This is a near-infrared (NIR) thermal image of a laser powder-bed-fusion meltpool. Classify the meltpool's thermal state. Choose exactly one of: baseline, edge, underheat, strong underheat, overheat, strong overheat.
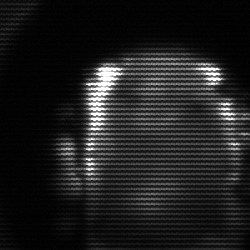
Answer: baseline